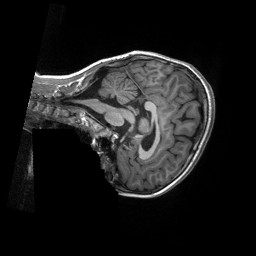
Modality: T1w
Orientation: sagittal
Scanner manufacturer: siemens
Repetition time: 2.3 s
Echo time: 0.00229 s